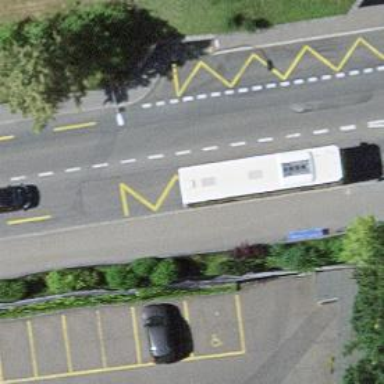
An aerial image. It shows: Secondary road with designated cycle lane.